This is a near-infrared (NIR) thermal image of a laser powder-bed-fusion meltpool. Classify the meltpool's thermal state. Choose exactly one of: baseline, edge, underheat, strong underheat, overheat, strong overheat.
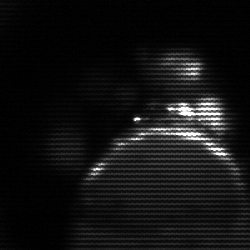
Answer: edge